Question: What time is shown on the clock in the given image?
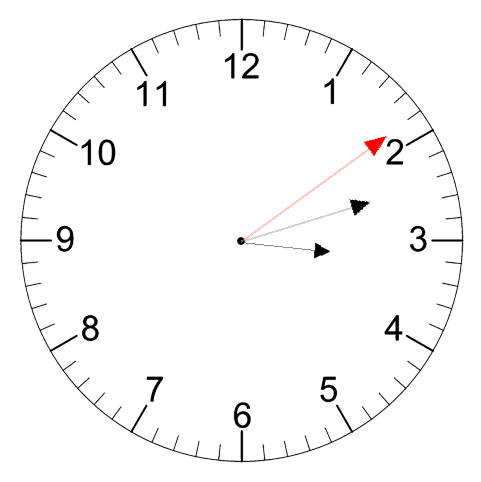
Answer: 03:12:09